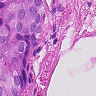
Metastatic tissue present: yes